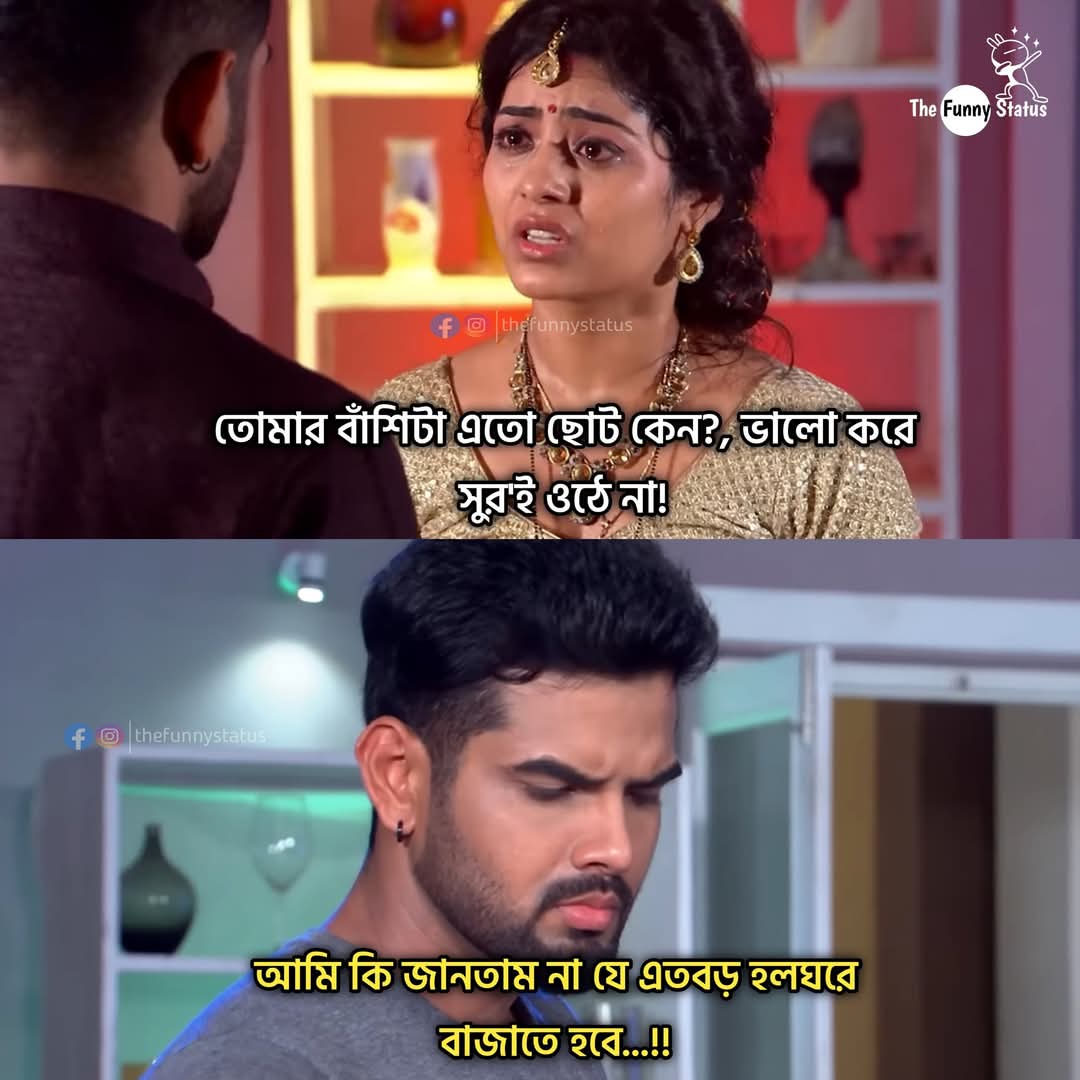
Text: তোমার বাঁশিটা এতো ছোেট কেন?, ভালো করে সুর'ই ওঠে না!
আমি কি জানতাম না যে এতবড় হলঘরে বাজাতে হবে...!!
Label: Hate
Hate category: Personal Offence
Targeted group: Society